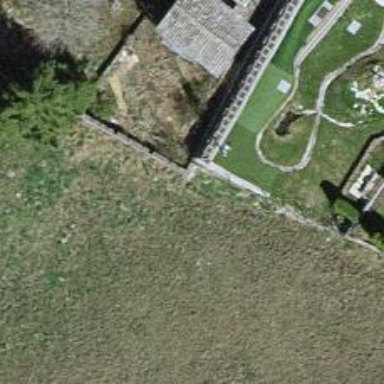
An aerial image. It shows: Retaining wall.